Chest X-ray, PA view. Patient: 64 years old, sex F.
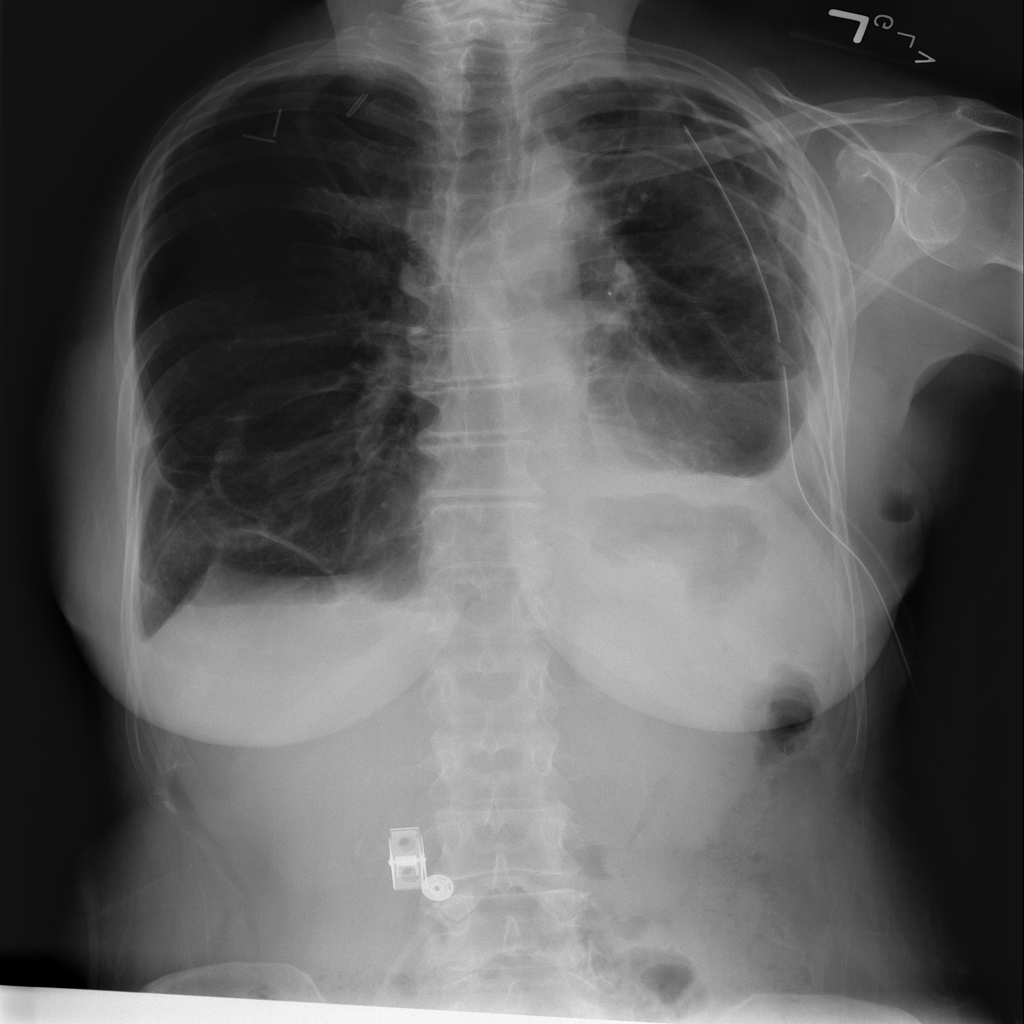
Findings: Effusion